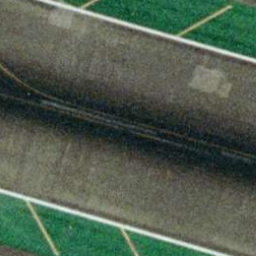
Label: runway